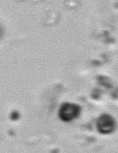
Label: Phaeocystis